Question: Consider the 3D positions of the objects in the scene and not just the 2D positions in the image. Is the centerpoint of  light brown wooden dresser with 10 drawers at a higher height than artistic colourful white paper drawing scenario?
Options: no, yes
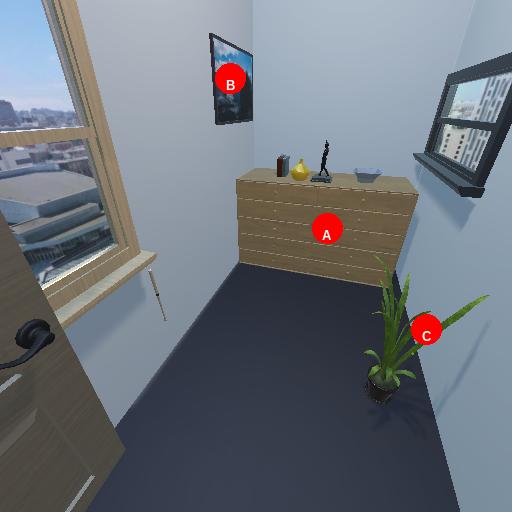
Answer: no